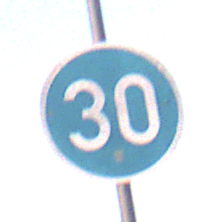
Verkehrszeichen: VorgeschriebeneMindestgeschwindigkeit
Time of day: SunriseSunset
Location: Outdoor (Urban)
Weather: Clear
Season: NotSpecified
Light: Natural